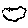
Label: cloud